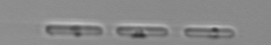
Label: Skeletonema